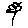
Label: flower